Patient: sex F, age 31
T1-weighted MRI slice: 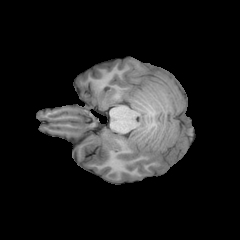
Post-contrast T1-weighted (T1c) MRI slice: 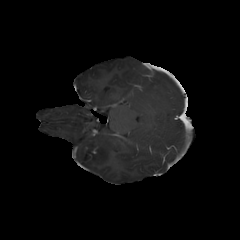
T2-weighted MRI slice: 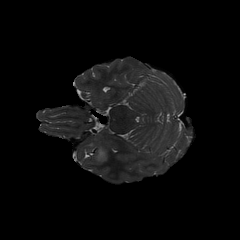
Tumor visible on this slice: yes
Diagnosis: Astrocytoma, IDH-mutant
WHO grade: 2